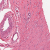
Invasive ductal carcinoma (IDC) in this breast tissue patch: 0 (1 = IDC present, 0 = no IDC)